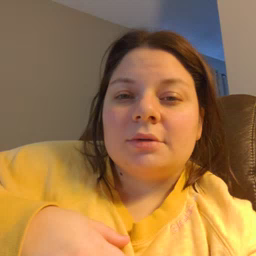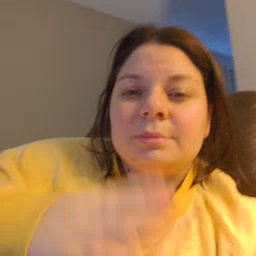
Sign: blue